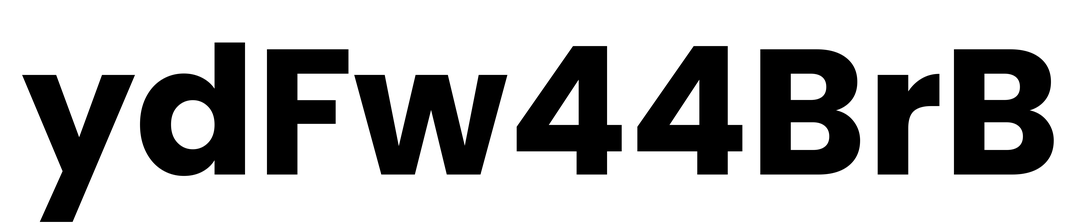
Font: Poppins-Bold